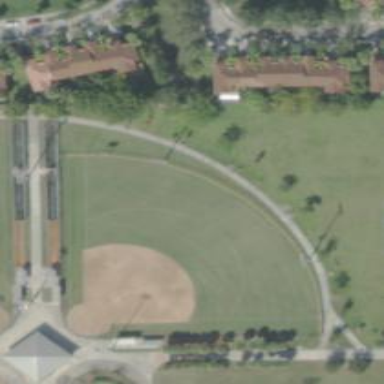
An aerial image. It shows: Baseball pitch for leisure land activities.